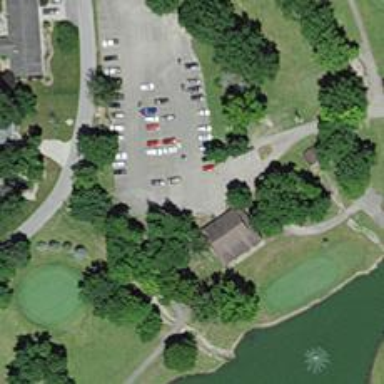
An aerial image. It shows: Golf cartpath that is also road path.